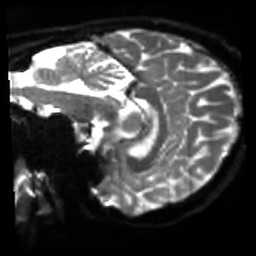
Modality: sbref
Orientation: sagittal
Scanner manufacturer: siemens
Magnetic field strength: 3 T
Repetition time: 4 s
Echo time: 0.0594 s